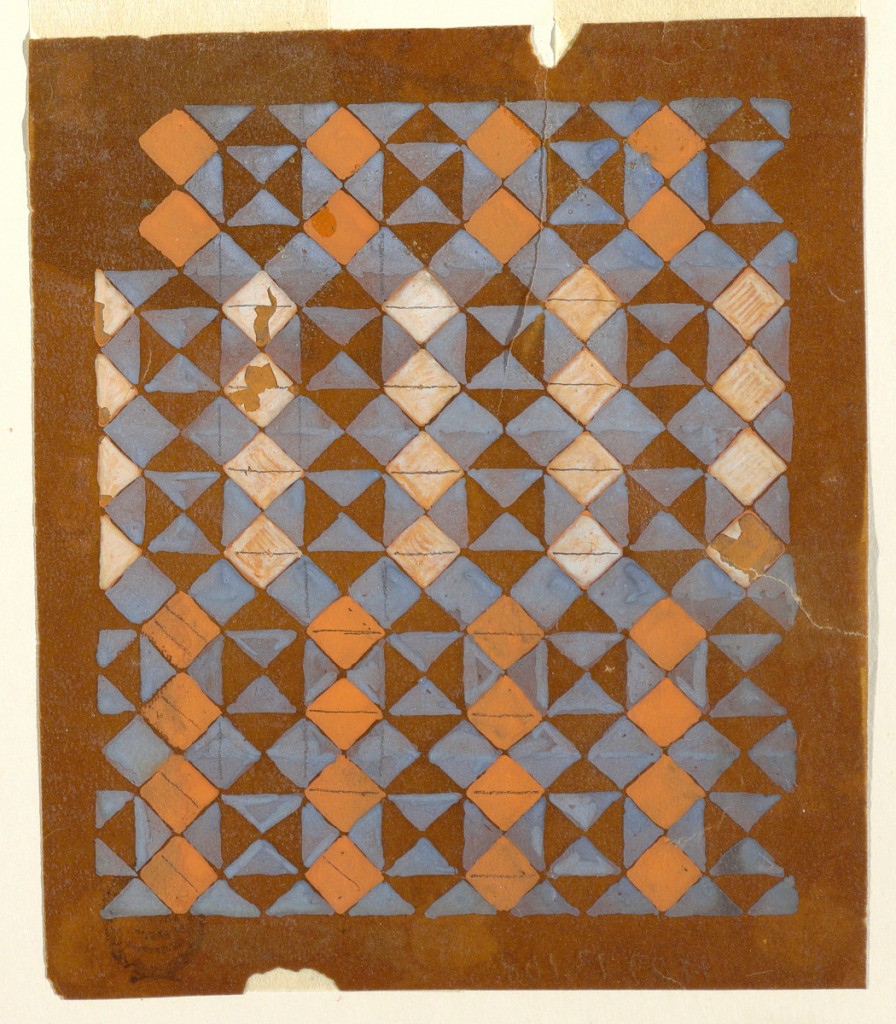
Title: Design for a Woven Fabric
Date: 1825–1850
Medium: Graphite, blue, lateritious, and white gouche on oily tracing paper
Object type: Drawing
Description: In the same style as 1909-13-106. Lozenge scehem composed of triangles and squares. Four horizontal rows in blue and white are to alternate with four rows in blue and lateritious color. Three different kinds of inner divisions are skeetched for the white and lateritious squares.